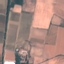
Land use / land cover class: PermanentCrop